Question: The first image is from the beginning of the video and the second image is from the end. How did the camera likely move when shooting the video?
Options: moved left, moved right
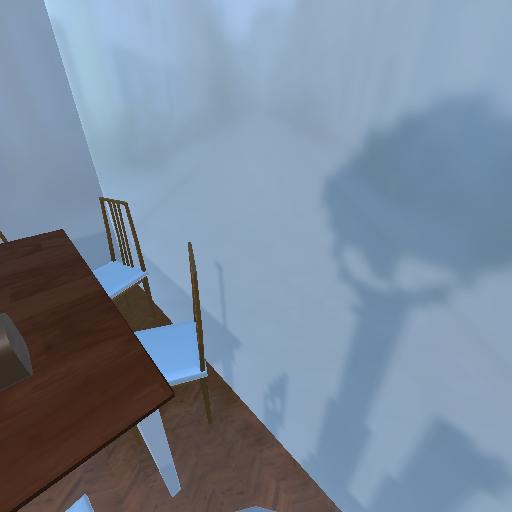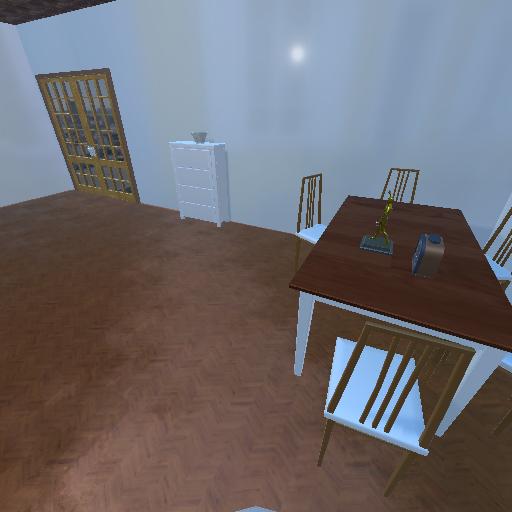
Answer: moved left